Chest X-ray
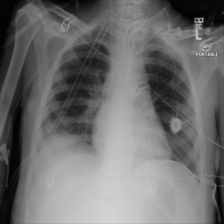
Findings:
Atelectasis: negative
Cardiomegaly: negative
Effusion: negative
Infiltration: positive
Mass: negative
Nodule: negative
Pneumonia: negative
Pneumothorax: negative
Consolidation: negative
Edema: negative
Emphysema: negative
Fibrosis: negative
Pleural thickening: negative
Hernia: negative